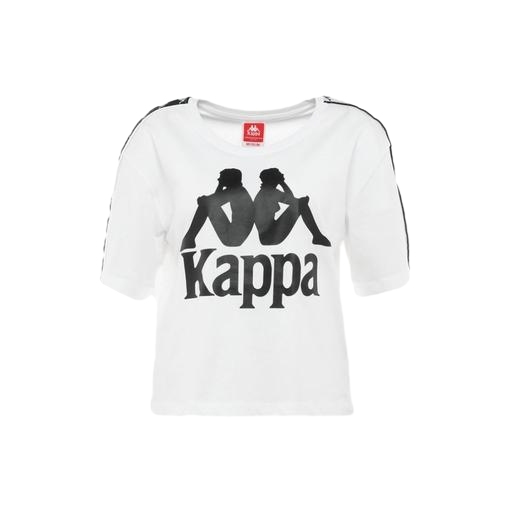
crop tee, black women's academy kims top, white cropped logo print jersey t-shirt, white background